Interaction volume radius: 10 \u00c5
Interaction volume height: 10 \u00c5
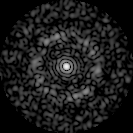
Disorder parameter: 0.8217